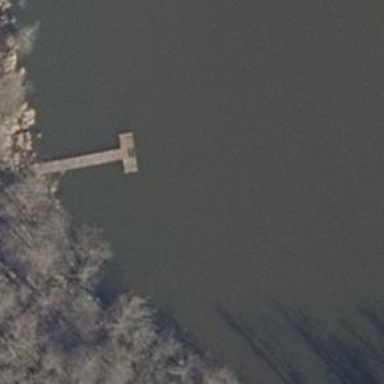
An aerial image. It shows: Man-made pier.